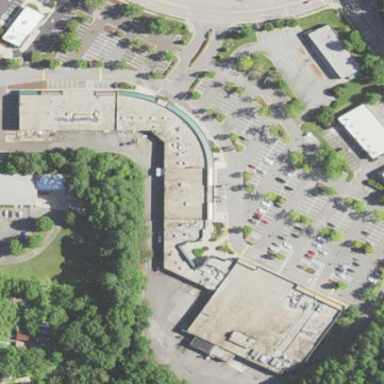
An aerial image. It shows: Commercial building.